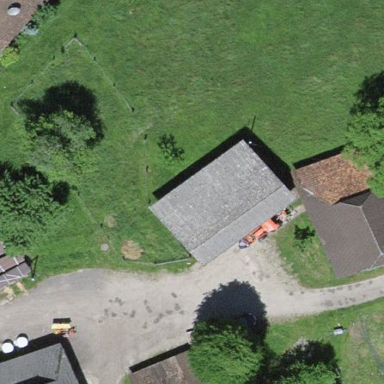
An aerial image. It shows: Shed building.